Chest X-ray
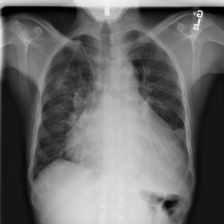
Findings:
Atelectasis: negative
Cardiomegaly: negative
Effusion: positive
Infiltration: negative
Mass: negative
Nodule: negative
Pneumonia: negative
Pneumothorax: negative
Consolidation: negative
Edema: negative
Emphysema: negative
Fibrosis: negative
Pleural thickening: negative
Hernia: negative